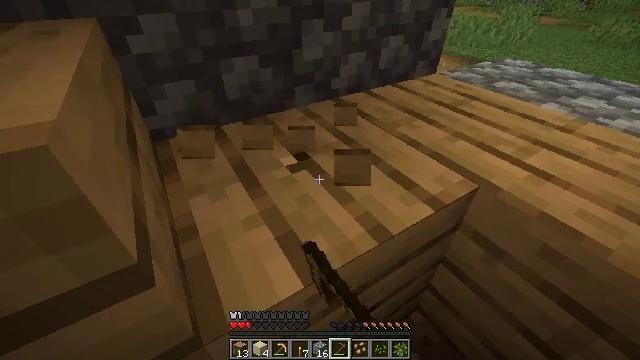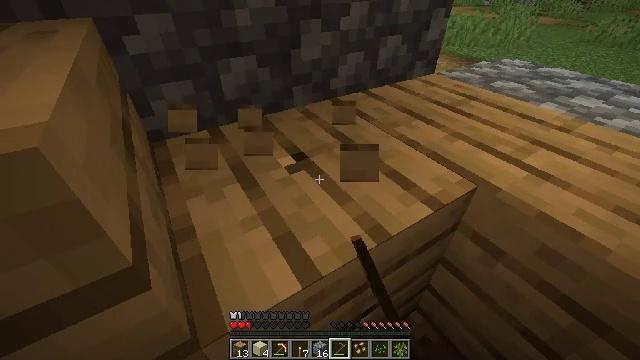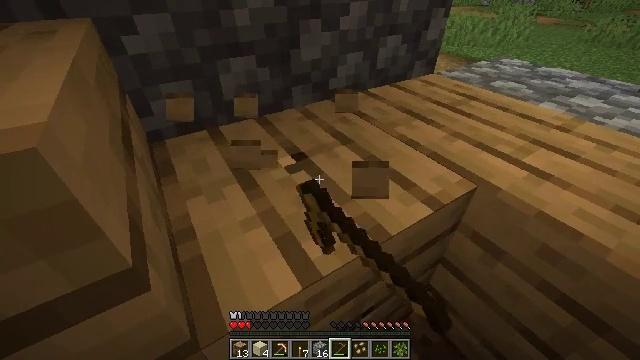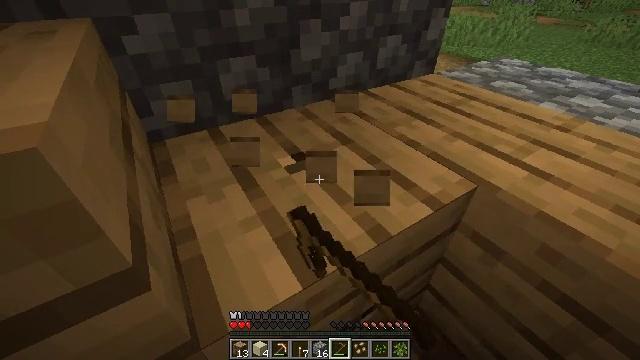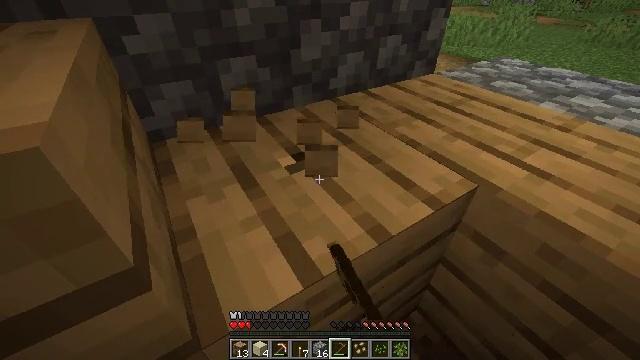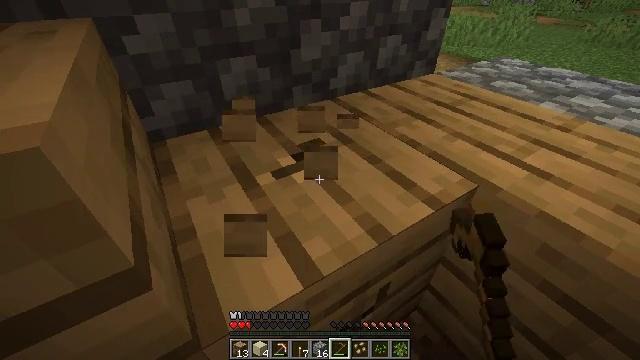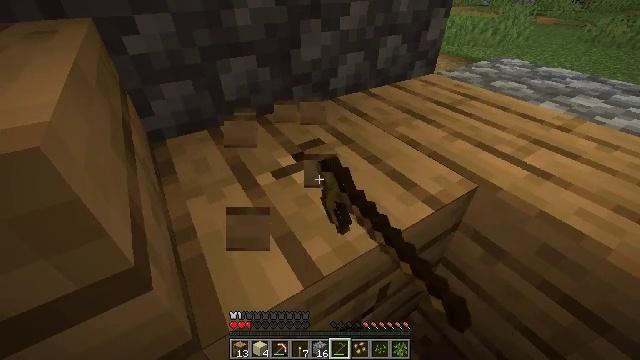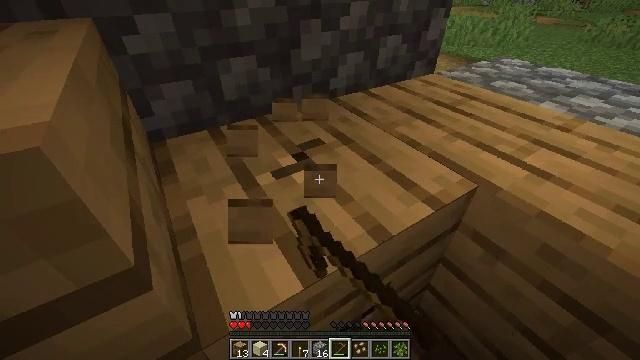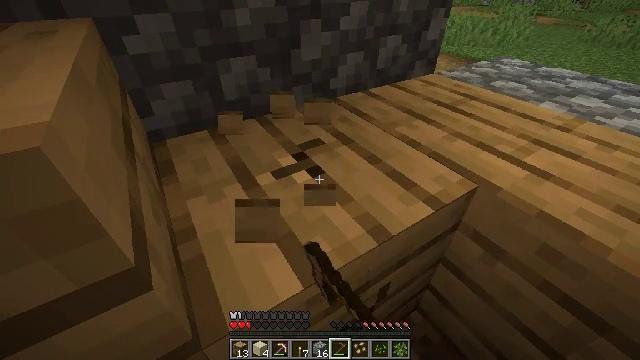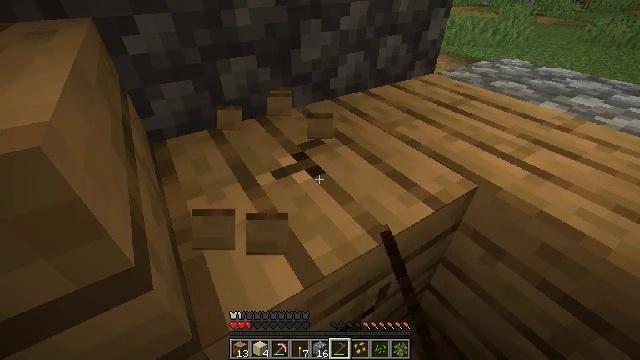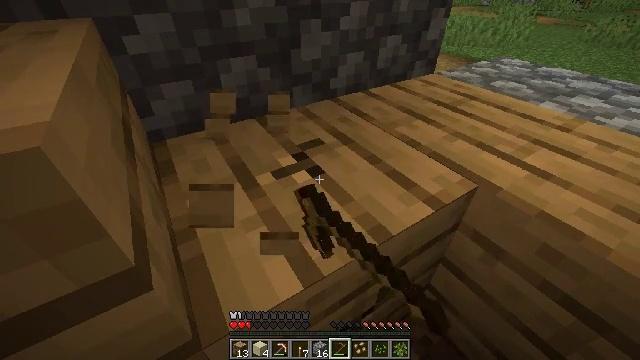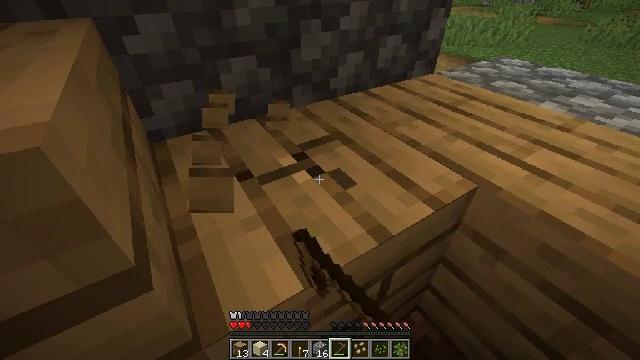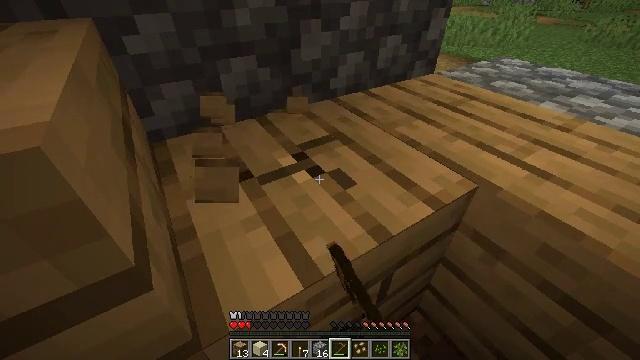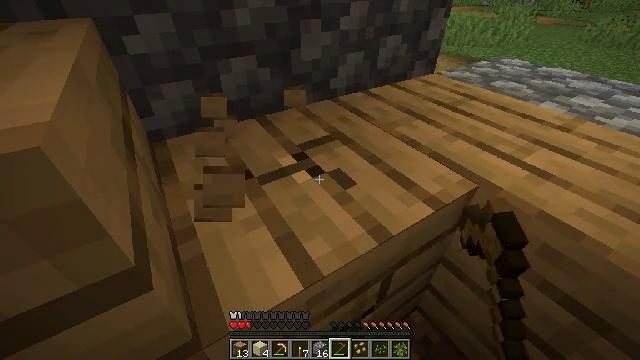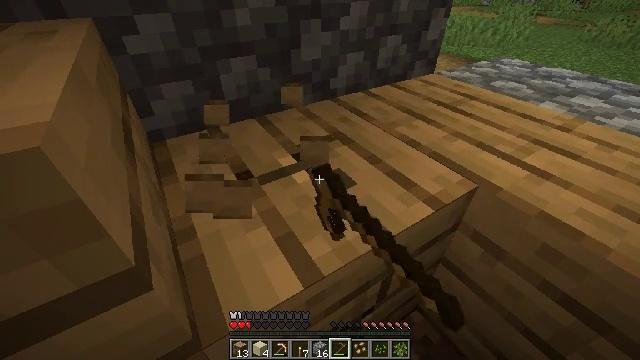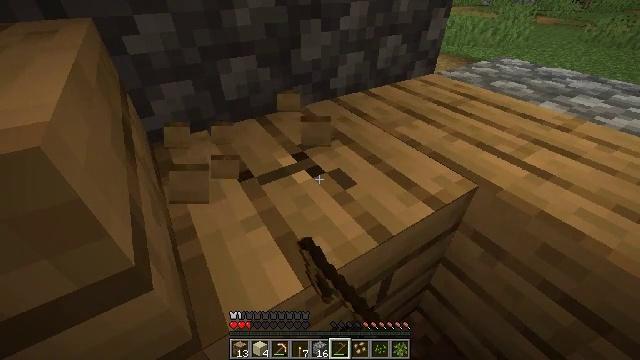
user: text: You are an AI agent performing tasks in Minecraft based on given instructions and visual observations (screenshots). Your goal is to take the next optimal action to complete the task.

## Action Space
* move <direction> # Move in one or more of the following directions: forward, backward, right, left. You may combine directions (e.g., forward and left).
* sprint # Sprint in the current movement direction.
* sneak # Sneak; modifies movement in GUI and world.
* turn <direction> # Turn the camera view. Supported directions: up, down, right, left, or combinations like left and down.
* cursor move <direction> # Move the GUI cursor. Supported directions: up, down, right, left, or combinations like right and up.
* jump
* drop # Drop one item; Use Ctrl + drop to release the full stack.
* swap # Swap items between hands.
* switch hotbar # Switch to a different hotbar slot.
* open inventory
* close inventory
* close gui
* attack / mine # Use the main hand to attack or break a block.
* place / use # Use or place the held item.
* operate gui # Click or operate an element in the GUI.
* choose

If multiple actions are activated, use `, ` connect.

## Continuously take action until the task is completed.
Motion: motion action
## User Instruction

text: Gather some oak planks.
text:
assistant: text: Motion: attack / mine
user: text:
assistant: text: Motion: attack / mine
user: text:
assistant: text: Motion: attack / mine
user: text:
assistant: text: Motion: attack / mine
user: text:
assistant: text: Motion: attack / mine
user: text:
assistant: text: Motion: attack / mine
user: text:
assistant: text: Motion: attack / mine
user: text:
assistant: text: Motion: attack / mine
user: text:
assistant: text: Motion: attack / mine
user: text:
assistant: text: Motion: attack / mine
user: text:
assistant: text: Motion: attack / mine
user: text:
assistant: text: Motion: attack / mine
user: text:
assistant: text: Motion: attack / mine
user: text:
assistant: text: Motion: attack / mine
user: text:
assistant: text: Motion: attack / mine
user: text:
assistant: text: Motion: attack / mine
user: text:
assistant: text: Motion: attack / mine
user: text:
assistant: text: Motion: attack / mine
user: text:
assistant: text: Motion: attack / mine
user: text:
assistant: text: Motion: attack / mine
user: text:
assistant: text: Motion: attack / mine
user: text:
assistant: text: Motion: attack / mine
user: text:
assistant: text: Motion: attack / mine
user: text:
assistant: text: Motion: attack / mine
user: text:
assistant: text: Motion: attack / mine
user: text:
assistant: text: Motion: attack / mine
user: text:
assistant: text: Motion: attack / mine
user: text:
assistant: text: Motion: attack / mine
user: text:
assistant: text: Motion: attack / mine
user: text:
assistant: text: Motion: attack / mine